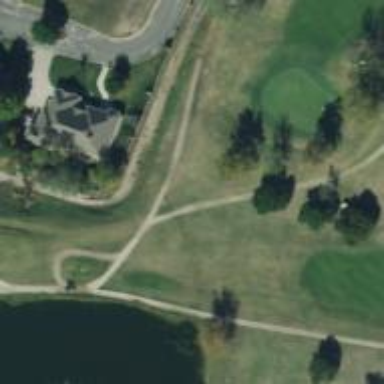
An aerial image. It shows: Path used for both walking and golf.